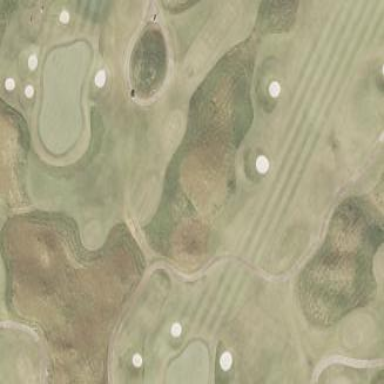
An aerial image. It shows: Area with grass used as rough in golf course.